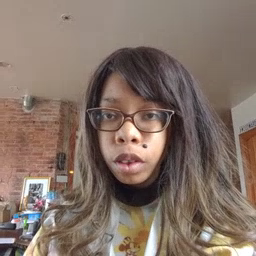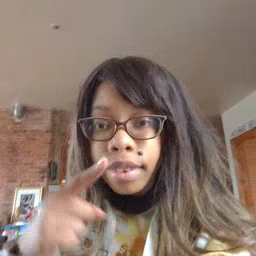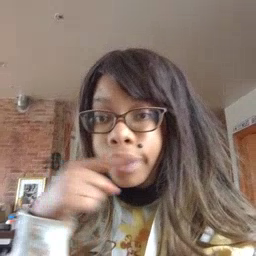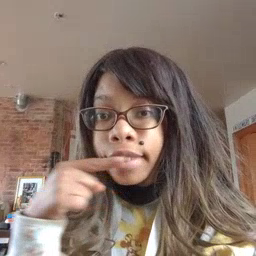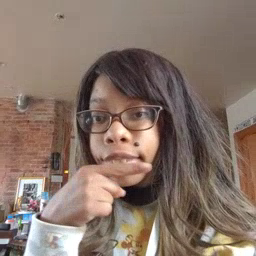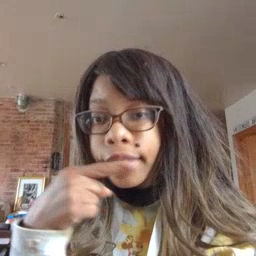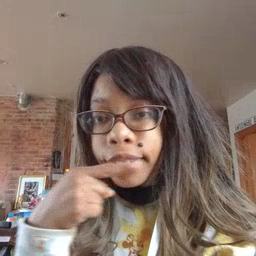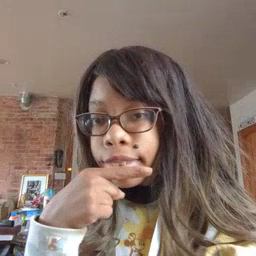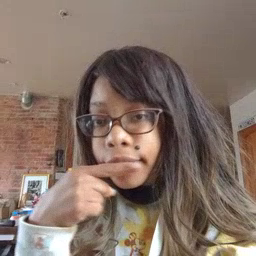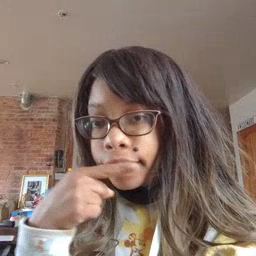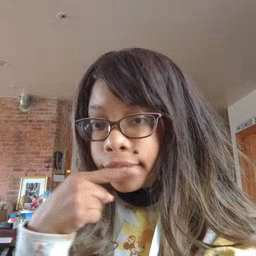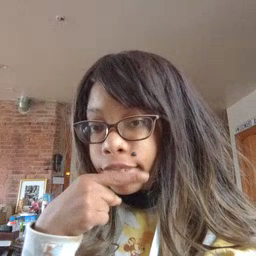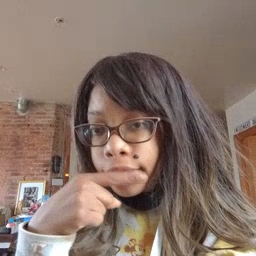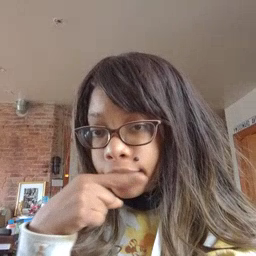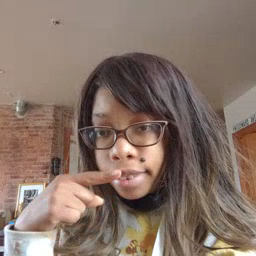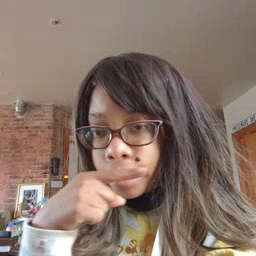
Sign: toothbrush